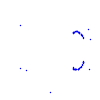
Particle: kaon